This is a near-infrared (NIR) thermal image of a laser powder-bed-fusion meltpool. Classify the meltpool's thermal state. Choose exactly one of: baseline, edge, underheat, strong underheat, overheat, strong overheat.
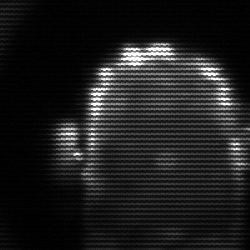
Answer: baseline